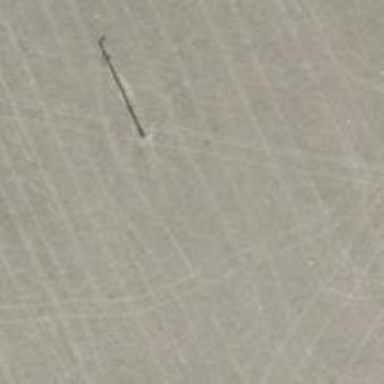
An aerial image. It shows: Power pole.